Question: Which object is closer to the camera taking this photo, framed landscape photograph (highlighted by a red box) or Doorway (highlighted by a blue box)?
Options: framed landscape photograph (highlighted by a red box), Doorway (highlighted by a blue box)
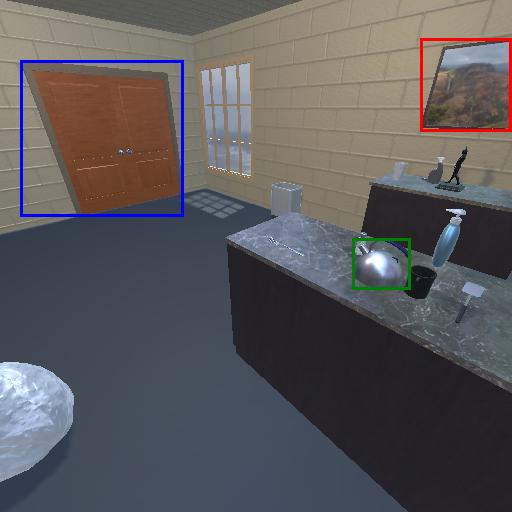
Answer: framed landscape photograph (highlighted by a red box)